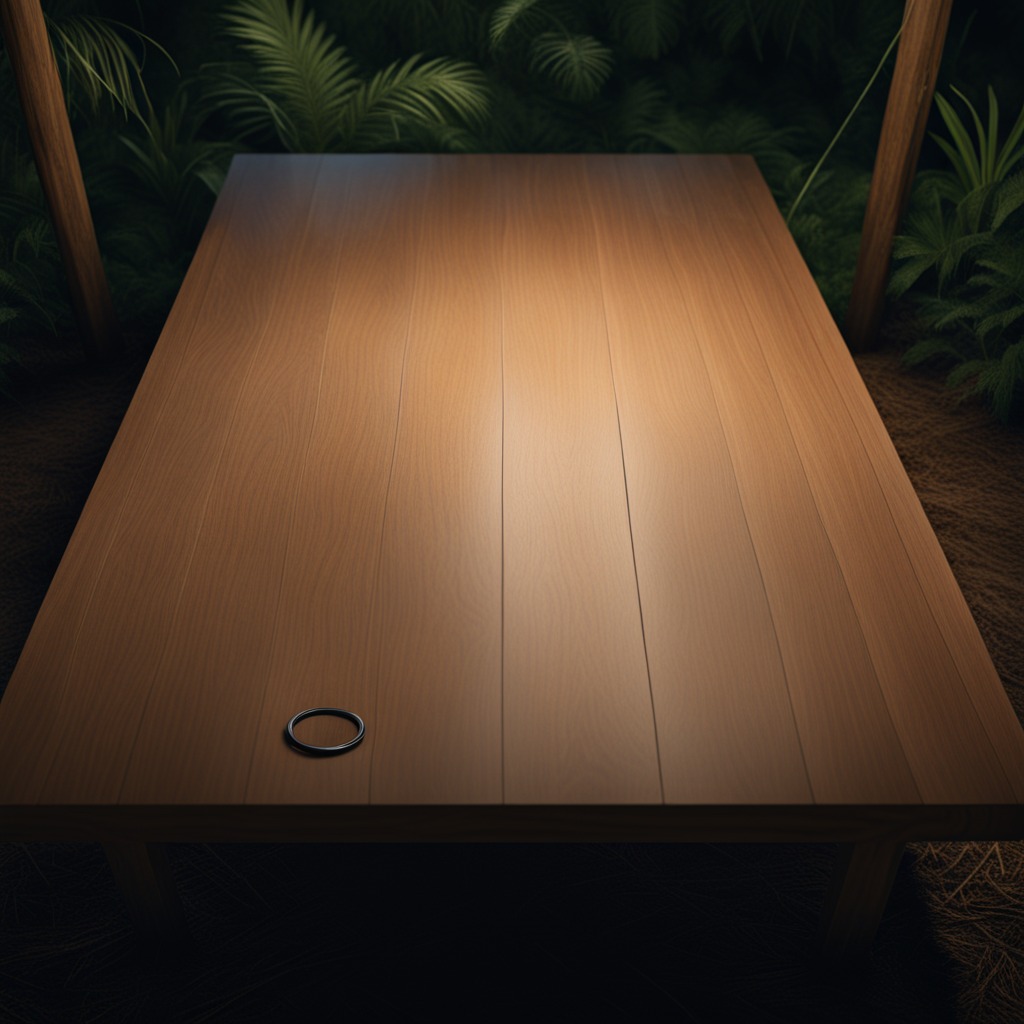
A rubber O-ring is lying on the wooden table.